Question: if i have a response object like this:

<URL> from my js file and i need use the ng-repeat for this element but i need to get the name "street 1" too, how can use the ng-repeat for get all values with the "parent name" and his properties. Thanks
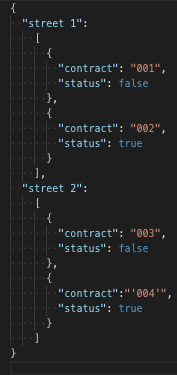
Answer: try something like this
'''
<div ng-repeat = "(key ,value) in YourObject">
<div class = "title">{{key}}</div> <!-- name of object e.g street1-->
<div class = "body">contract : {{value[0].contract}} status: {{value[0].status}}</div>
<div class = "body">contract : {{value[1].contract}} status: {{value[1].status}}</div>
</div>
'''
or
'''
<div ng-repeat = "(key ,value) in YourObject">
<h1 class = "title">{{key}}</h1> <!-- name of object e.g street1-->
<div class = "body" ng-repeat = "item in value">
{{item.contract}} / {{item.status}}
</div>
</div>
'''